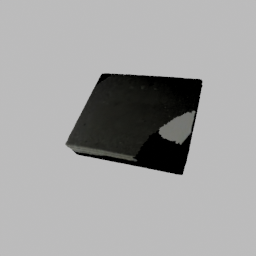
Label: tools